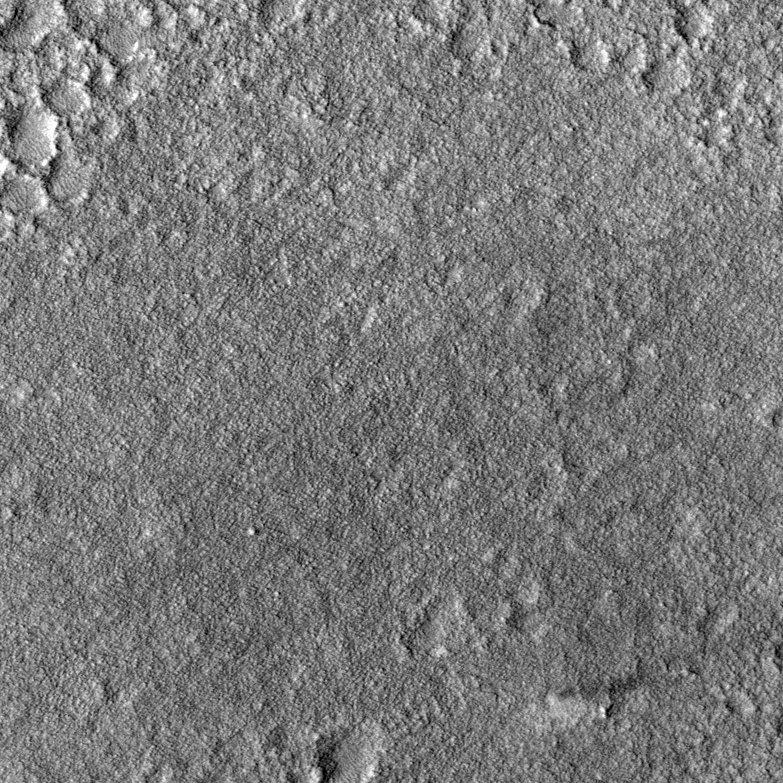
Label: dustdevil